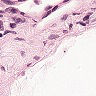
Metastatic tissue present: no